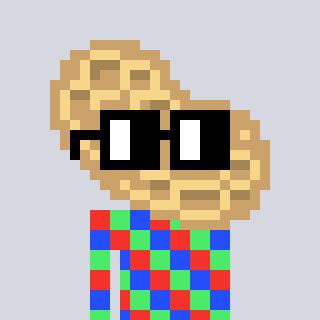
a pixel art character with square black glasses, a peanut-shaped head and a gunk-colored body on a cool background